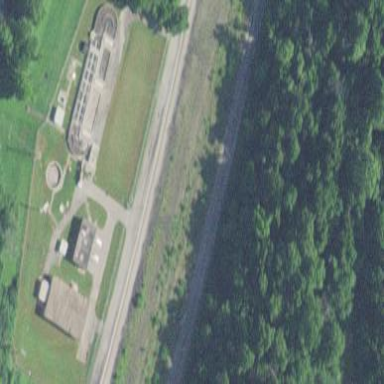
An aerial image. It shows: View of wastewater plant.